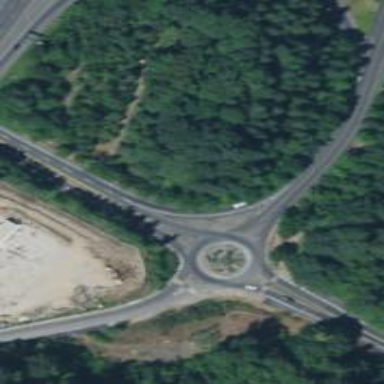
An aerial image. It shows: Secondary link road.